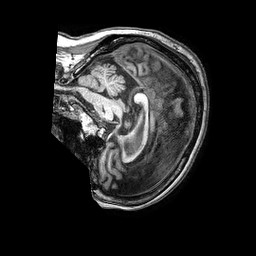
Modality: T1w
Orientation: sagittal
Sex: female
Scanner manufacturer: philips
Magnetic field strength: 3 T
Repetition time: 0.007053 s
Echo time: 0.003223 s